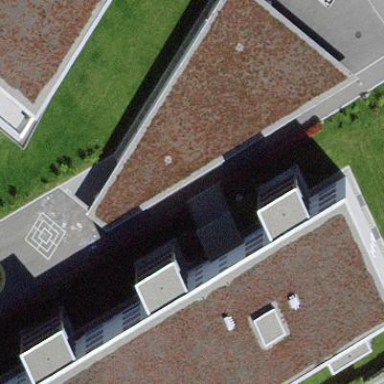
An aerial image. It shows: View of roof of building.